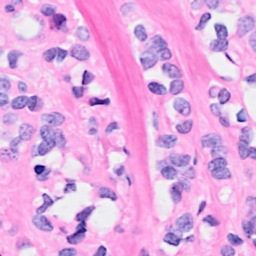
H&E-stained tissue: Breast